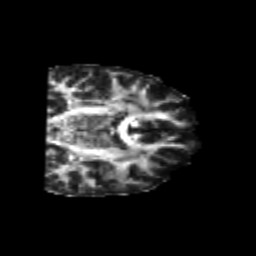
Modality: FA
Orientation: coronal
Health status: healthy
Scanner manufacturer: philips
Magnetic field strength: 3 T
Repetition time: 6.964 s
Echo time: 0.092 s